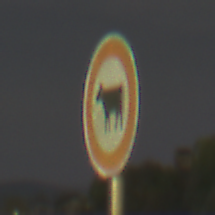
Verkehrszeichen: VerbotViehtrieb
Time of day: Night
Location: Outdoor (Urban)
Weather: PartlyCloudy
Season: NotSpecified
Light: Artificial